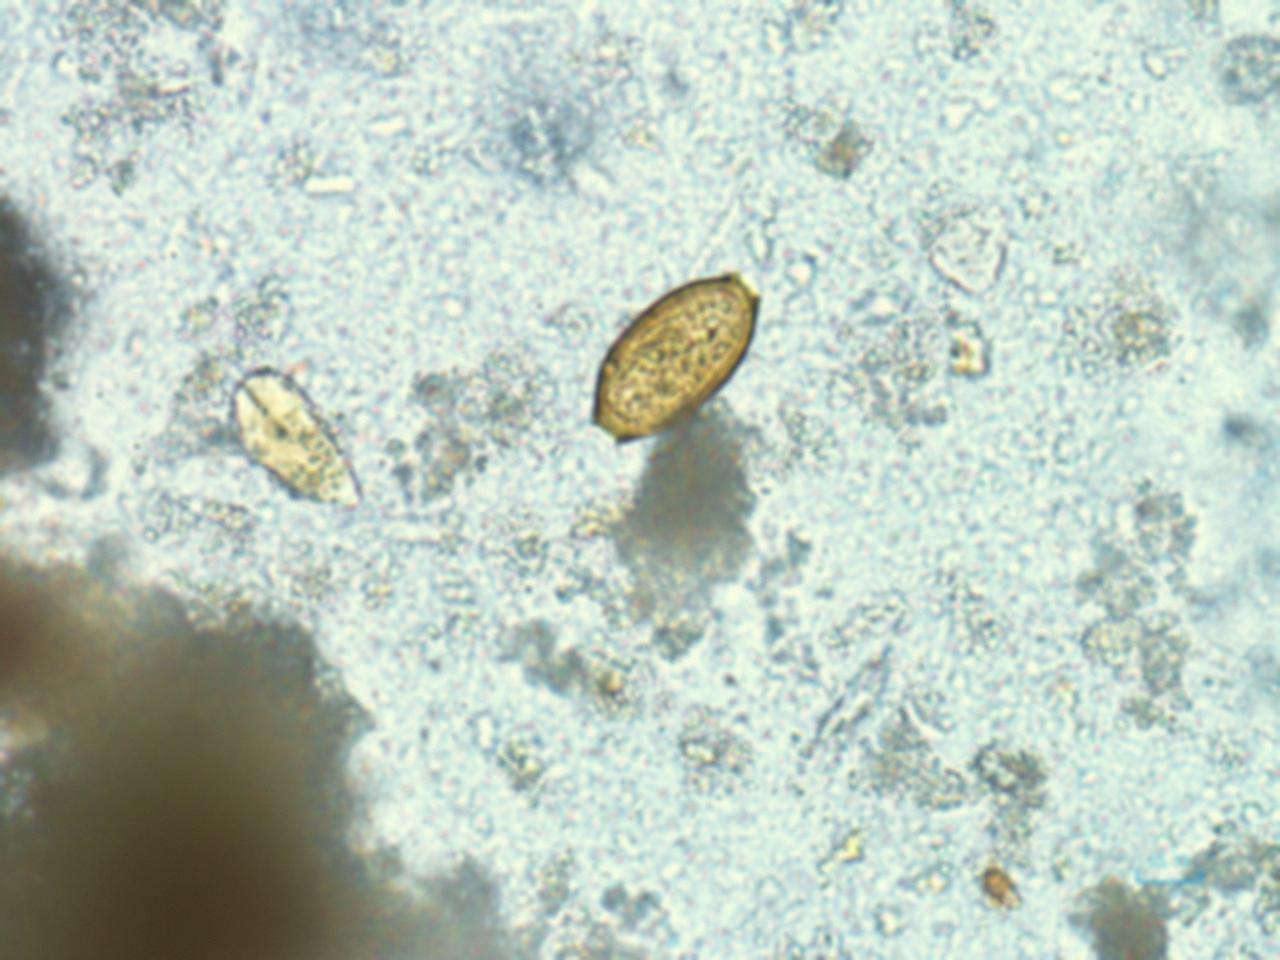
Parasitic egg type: Trichuris trichiura